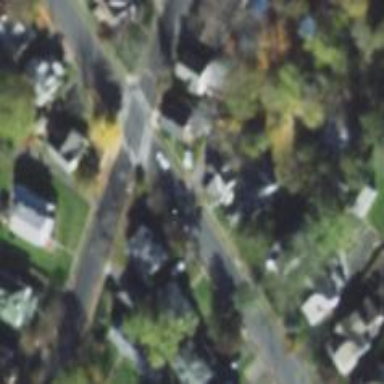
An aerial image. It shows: Marked crossing on the road.